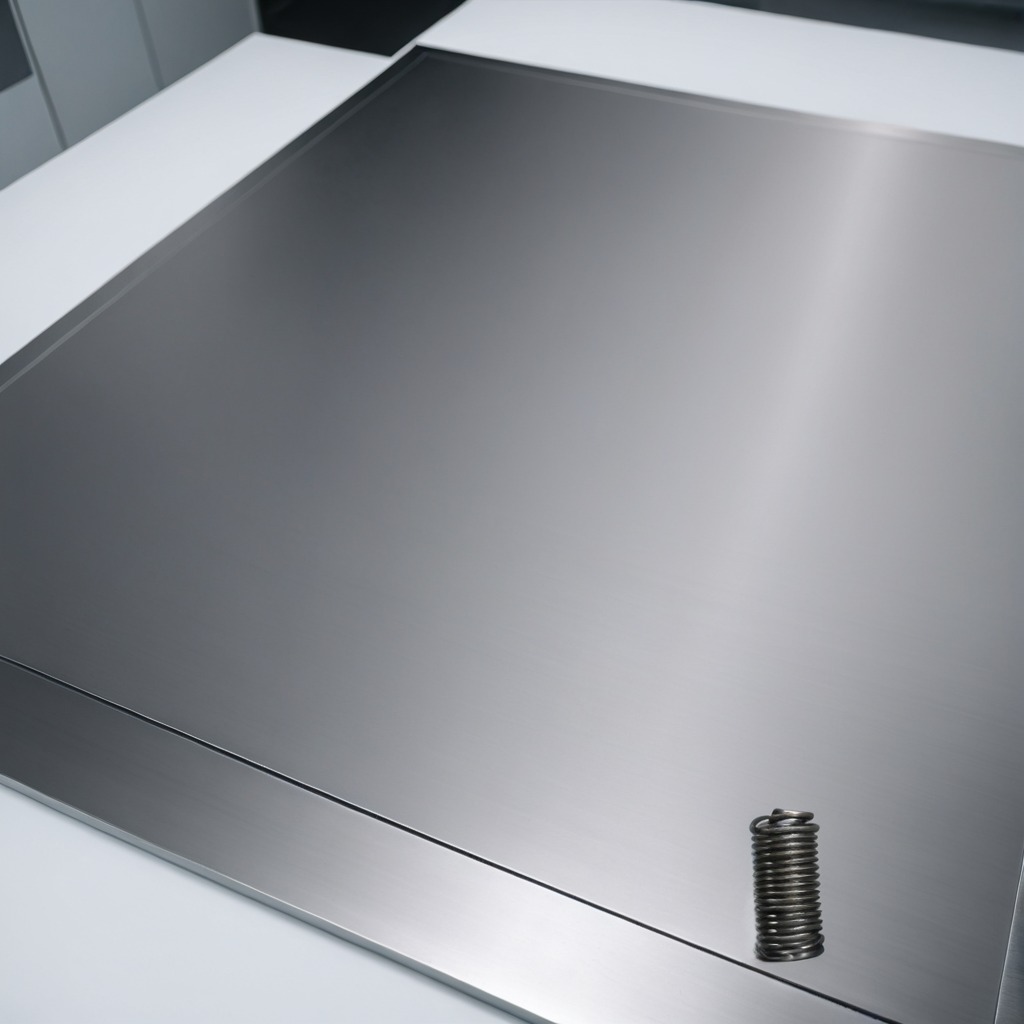
A coiled metal spring is lying on the stainless steel table in a high-end prototyping lab.